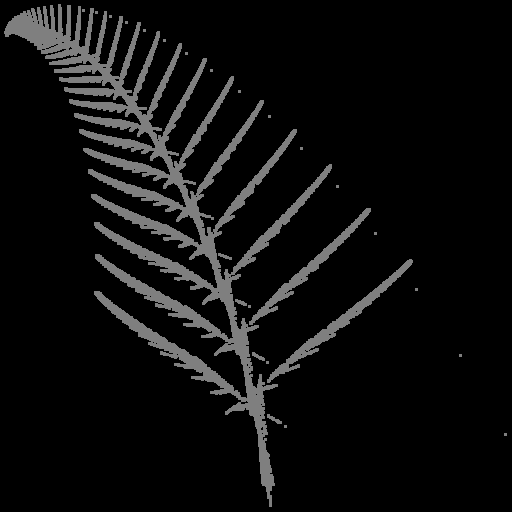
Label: deerfern